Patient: sex F, age 44
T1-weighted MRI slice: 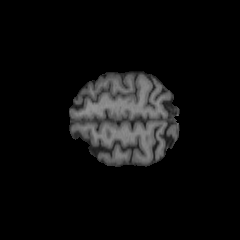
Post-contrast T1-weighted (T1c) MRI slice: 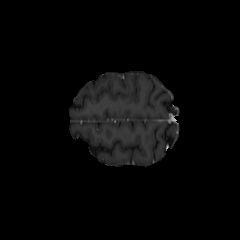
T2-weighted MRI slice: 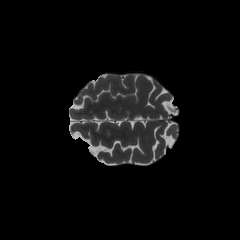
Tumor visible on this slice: no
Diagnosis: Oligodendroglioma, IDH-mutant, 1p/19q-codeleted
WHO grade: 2